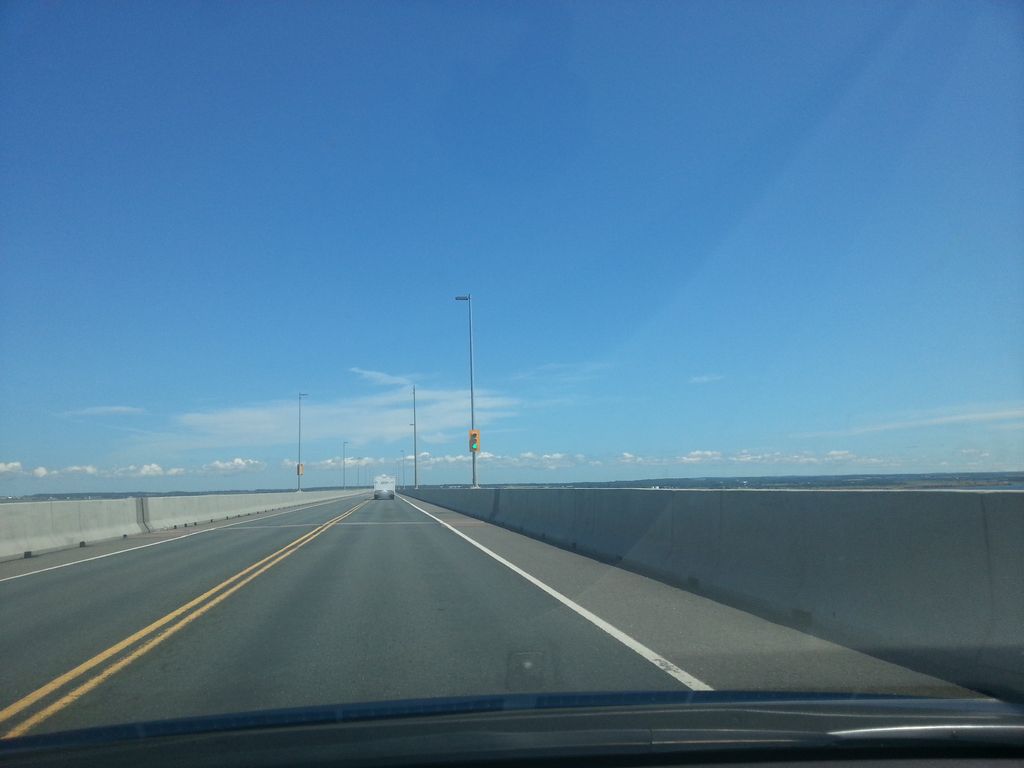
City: charlottetown